Question: I am trying to modify the UIPickerView curvature to look like the iOS 7 Timer.
Here is what I have:

Note how the 2 and 4 are offset significantly from the 3 in the selected row. Is there a way to make it more 'flat', a la Timer in iOS7, where the 2 and 4 are directly above and below the 3?
Here is what I have tried so far:
1. Play around with - (CGFloat)pickerView:(UIPickerView *)pickerView widthForComponent:(NSInteger)component
2. Use custom UIView and a custom UILabel offset within
None seem to work.
Any help?
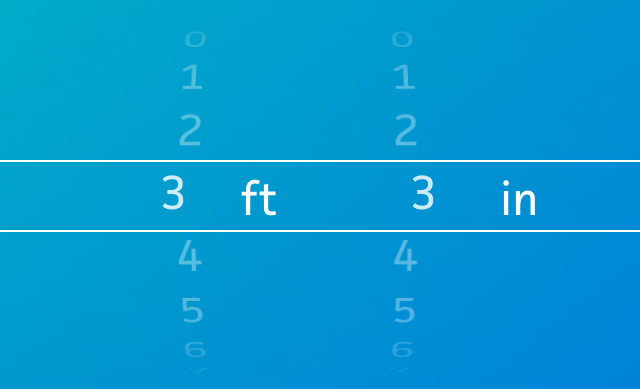
Answer: The offset is due to the separate, raised plane on which the selector indicator lies. This is actually a fairly accurate rendering of such a real life perspective (of nested, printed, clear cylinders). What Apple does in the Clock app is to right align the picker labels. This ensures that the spacing between the number and its unit label remains constant. You can do the same thing.
First off, in your picker view delegate you want to implement in lieu of . (It looks like you've already done this given the white text color.) You will use the string attribute. You will need to set two properties on the paragraph style: alignment and tail indent. The alignment should be set to . The tail alignment will depend on how far you want the labels to sit from the right edge of the component. If you have more than one component, you will need to set the width of the component using . If you want to keep the curvature to a minimum, set the component width to approximately double the tail indent.
Here is a code example:
'''
- (NSAttributedString *)pickerView:(UIPickerView *)pickerView attributedTitleForRow:(NSInteger)row forComponent:(NSInteger)component
{
NSMutableParagraphStyle *paragraphStyle = [[NSMutableParagraphStyle alloc] init];
[paragraphStyle setAlignment:NSTextAlignmentRight];
[paragraphStyle setTailIndent:150];
return [[NSAttributedString alloc] initWithString:@"42"
attributes:@{NSParagraphStyleAttributeName:paragraphStyle}];
}
- (CGFloat)pickerView:(UIPickerView *)pickerView widthForComponent:(NSInteger)component
{
return 300;
}
'''